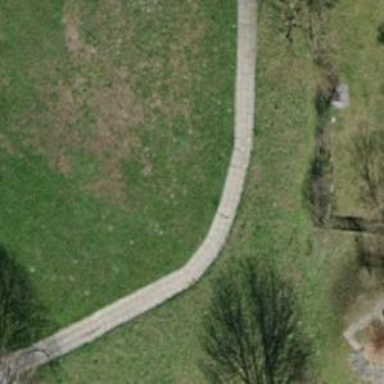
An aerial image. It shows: Footway made of paving stones.